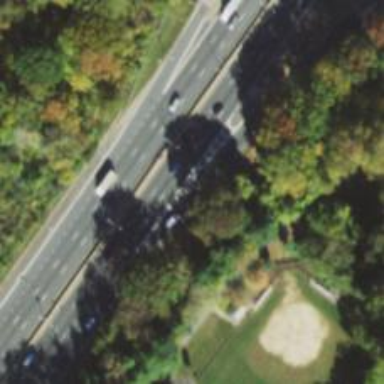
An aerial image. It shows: Asphalt motorway link.